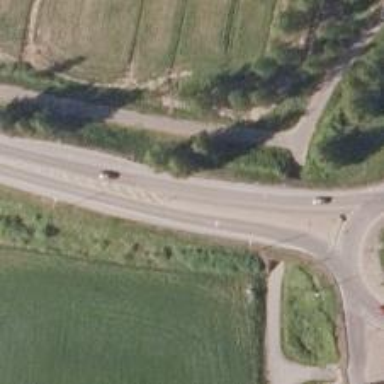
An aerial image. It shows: Asphalt trunk highway.